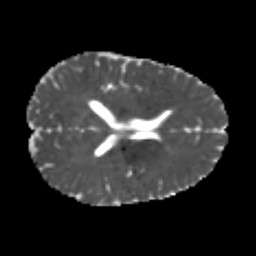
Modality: MD
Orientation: axial
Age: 24
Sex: male
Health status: healthy
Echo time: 0.074 s